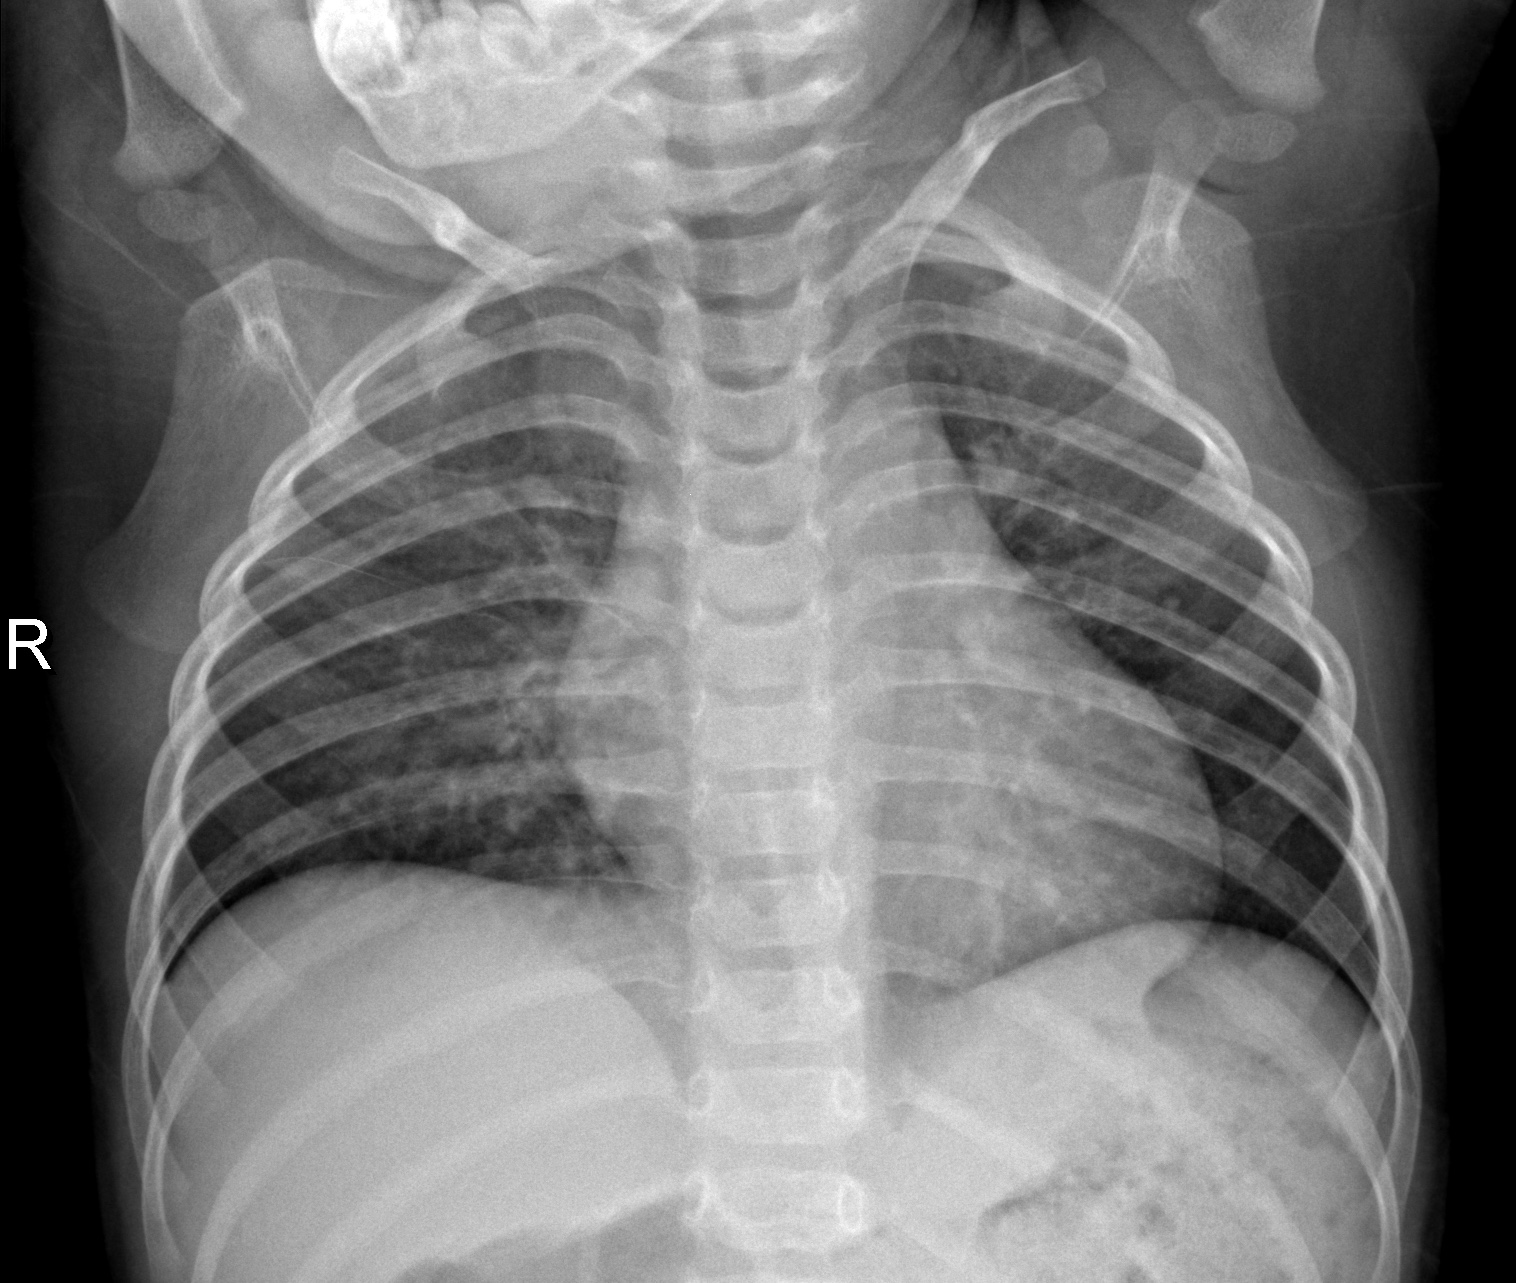
Diagnosis: NORMAL